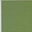
Piece: xx